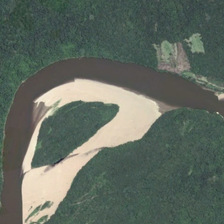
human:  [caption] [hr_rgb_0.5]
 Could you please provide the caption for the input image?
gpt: many green trees are in two sides of a curved black gray river .

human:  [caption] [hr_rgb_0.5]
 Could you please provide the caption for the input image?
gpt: many green trees are in two sides of a curved black gray river .

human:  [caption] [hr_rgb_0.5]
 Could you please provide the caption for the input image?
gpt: many green trees are in two sides of a curved black gray river .

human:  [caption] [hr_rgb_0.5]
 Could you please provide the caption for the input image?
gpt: many green trees are in two sides of a curved black gray river .

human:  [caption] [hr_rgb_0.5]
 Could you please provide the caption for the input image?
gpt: many green trees are in two sides of a curved black gray river .